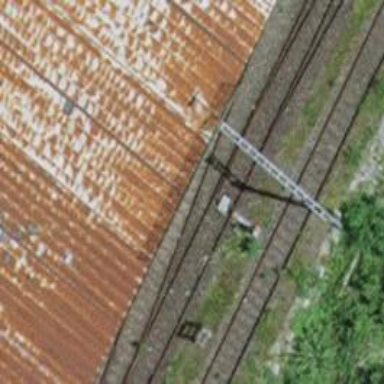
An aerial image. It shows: Railway switch.